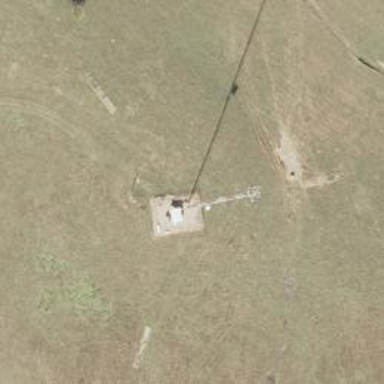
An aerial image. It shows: Communication mast tower.